Question: Been trying since yesterday and today finaly am close to achieving it.
My PHP scripts hangs up, what I means is that it seems that it loops infinite which causing the script to hang up. In the database theirs only 11 records.
'''
function module_keys($array = array(), $modules_parent = 0){
echo '<ul class="nav navbar-nav side-nav">';
foreach($array as $item){
echo '<li>';
echo '<a>';
echo $item->modules_name;
echo '</a>';
module_keys($array, $item->modules_id);
echo '</li>';
}
echo '</ul>';
}
'''
'''
function generate_module(){
global $db;
$array = array();
$sql = "SELECT * FROM module";
$query = $db->SELECT($sql);
$array = $db->ROWS();
module_keys($array, $modules_parent = 0);
}
'''

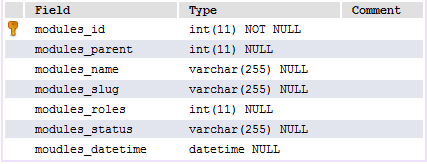
Answer: The problem lies here:
'''
echo '</a>';
module_keys($array, $item->modules_id);
echo '</li>';
}
'''
The second call to modules array is passing the original array into the module_keys function which is causing it to loop forever. where in the array are your sub menu items stored because you will need to pass that into the second function call.
What you really need to do is get each of the child menu items and assign them to the original array.
'''
function generate_module(){
global $db;
$array = array();
$sql = "SELECT * FROM module";
$query = $db->SELECT($sql);
$array = $db->ROWS();
//iterate over the menu items and get each of the child menu items
//add them into the original array then pass that
$newArray = array();
foreach($array as $menuItem) {
$submenu = //some additional query to collect the data
$temp = array();
$temp = $menuItem;
$temp['submenu'] = $submenu;
}
module_keys($newArray, $modules_parent = 0);
}
'''
Then you need to make sure that the function call in module_keys passes the sub-array elements so the sub menu can be constructed.
Like:
'''
module_keys($item['submenu'], $item->modules_id);
'''
I hope this helps
Note
I have used arrays but it appears you are using objects, you may need to convert what i suggest into an object so it will appear the same as what you are doing